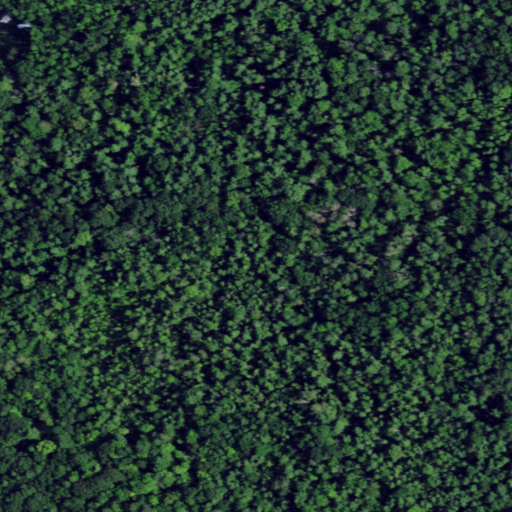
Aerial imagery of cape in New York named Willsboro Point containing evergreen forest, mixed forest, deciduous forest, open development, and medium intensity development